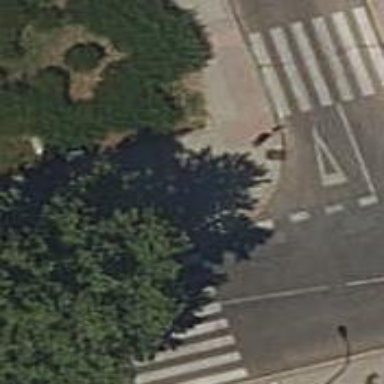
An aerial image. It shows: Sidewalk.